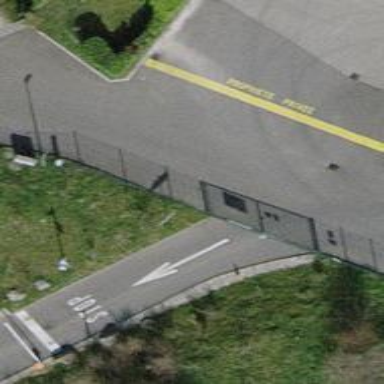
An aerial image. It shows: Gate.